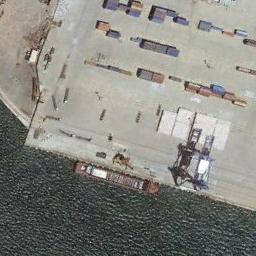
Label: ship